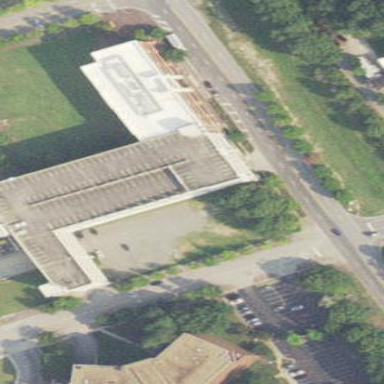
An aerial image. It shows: Multi-storey parking building.